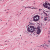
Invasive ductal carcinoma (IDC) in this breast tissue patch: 0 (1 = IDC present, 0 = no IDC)